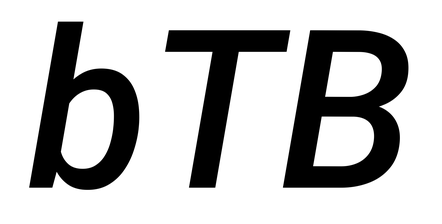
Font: Roboto-Italic_Medium_Italic